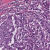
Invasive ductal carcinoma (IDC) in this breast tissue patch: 1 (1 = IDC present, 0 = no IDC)